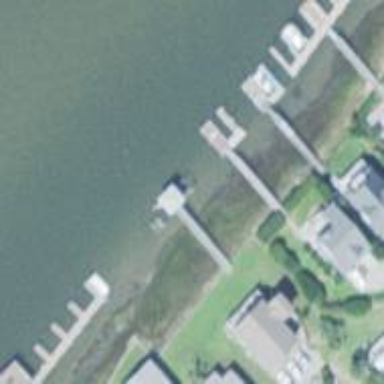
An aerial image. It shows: Man-made pier.